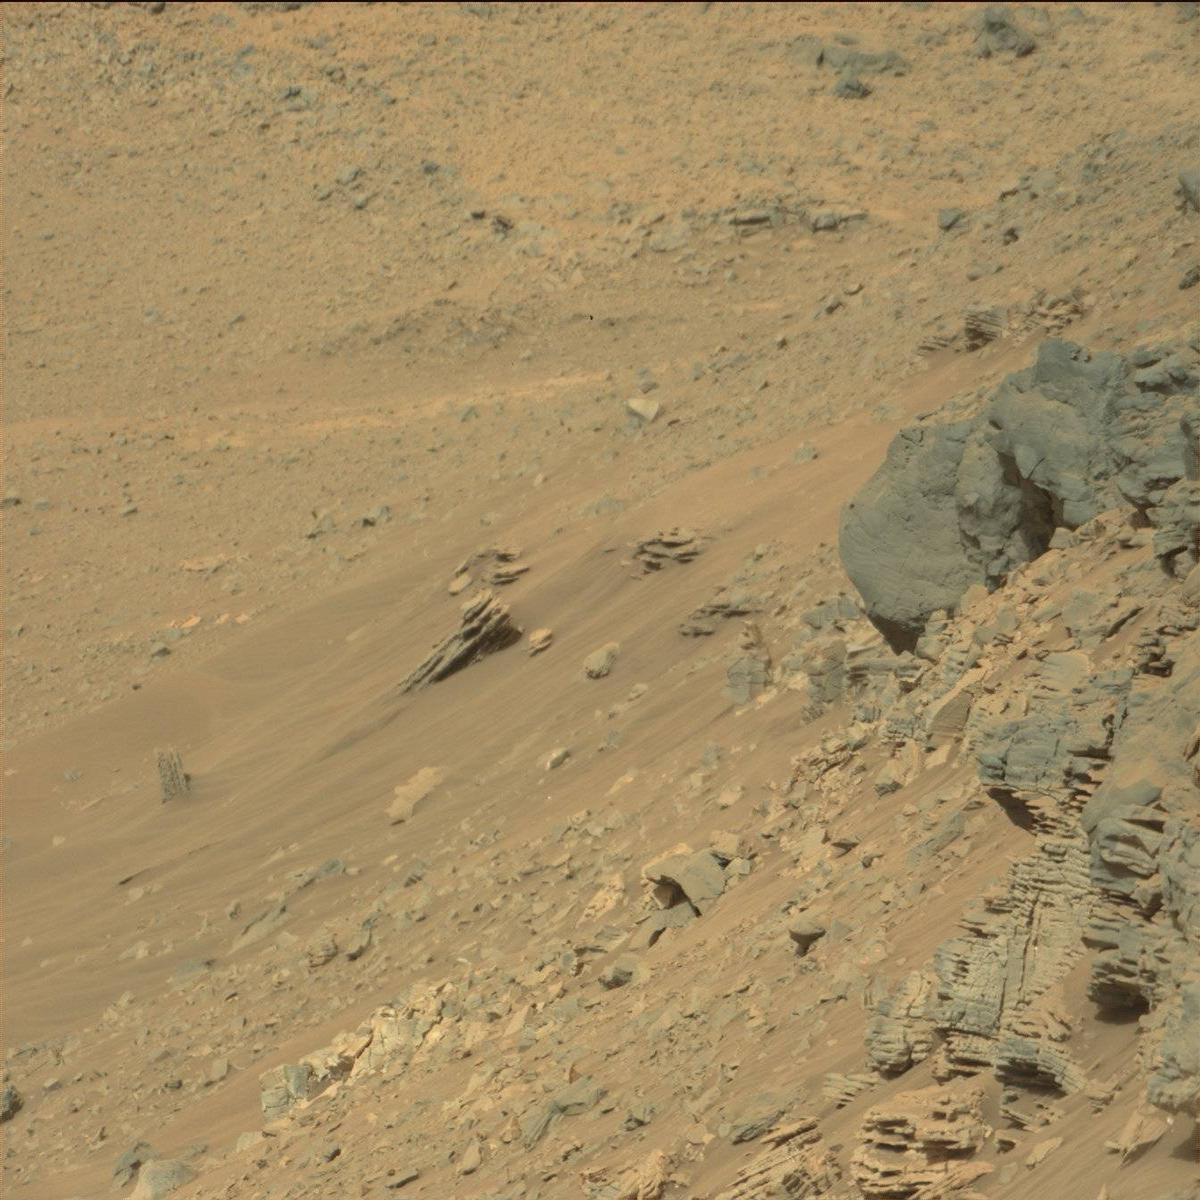
Terrain classes present: Bedrock, Sand / Soil